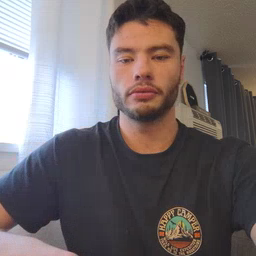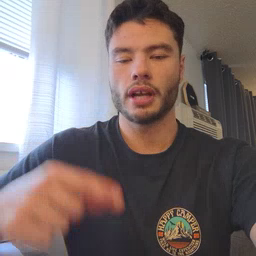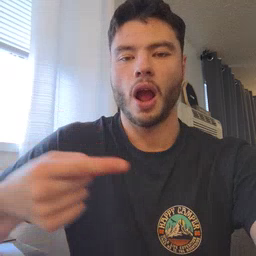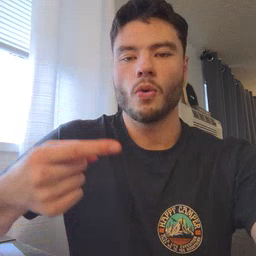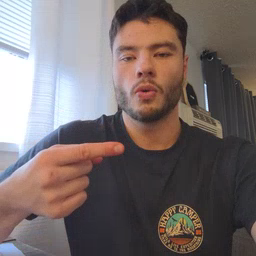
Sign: owie